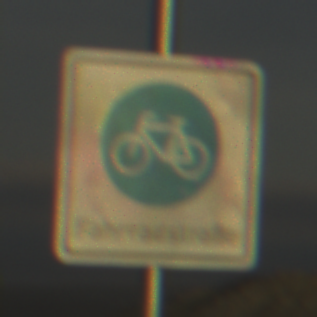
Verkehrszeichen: BeginnFahrradstrasse
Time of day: SunriseSunset
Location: Outdoor (Nature)
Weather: PartlyCloudy
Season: Summer
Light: Natural